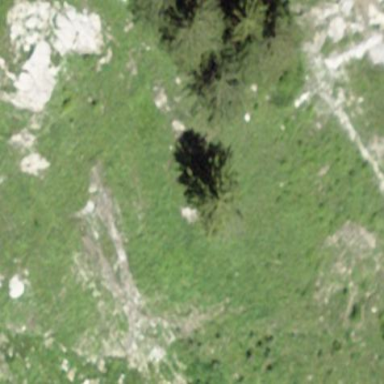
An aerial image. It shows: Forest area.